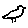
Label: bird